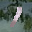
Label: 1